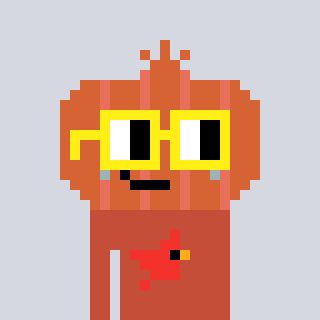
a pixel art character with square yellow glasses, a onion-shaped head and a rust-colored body on a cool background